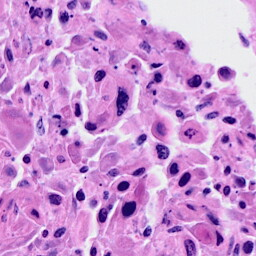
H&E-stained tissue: Cervix